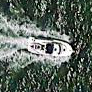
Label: Civil_yacht